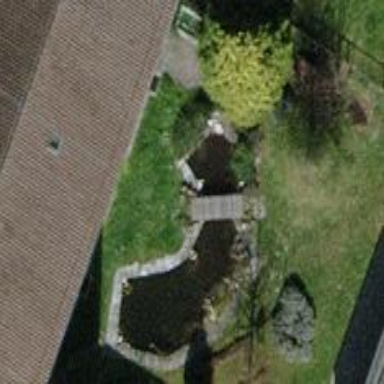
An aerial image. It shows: Pond with natural water.